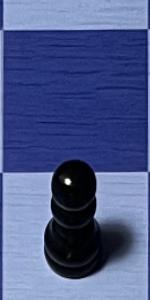
Label: Pawn_Black